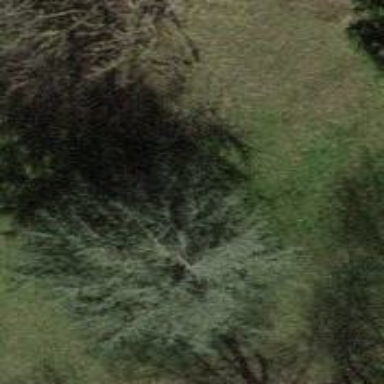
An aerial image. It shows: Evergreen needle-leaved tree.